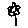
Label: flower